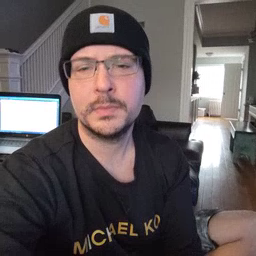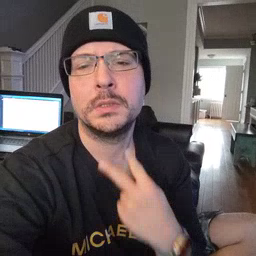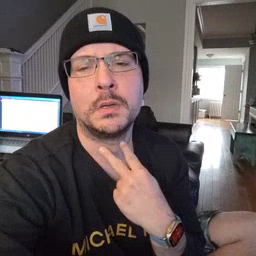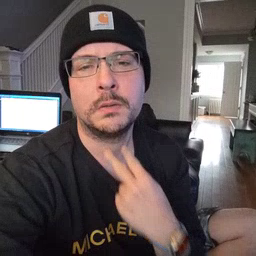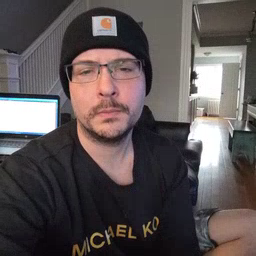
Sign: stuck